Question: I'm looking for solve for this task in <URL>.
There is an X and Y coordinate system.
The task is to <URL> that matches the red line at the same angle and print the value of this line through the specified number of steps on the X scale.
Image below is an example of what I need to get. Given these points
- -

For example:
- -
Also if you can, explain please the code. The problem is that line in task could be at random angle in each task.
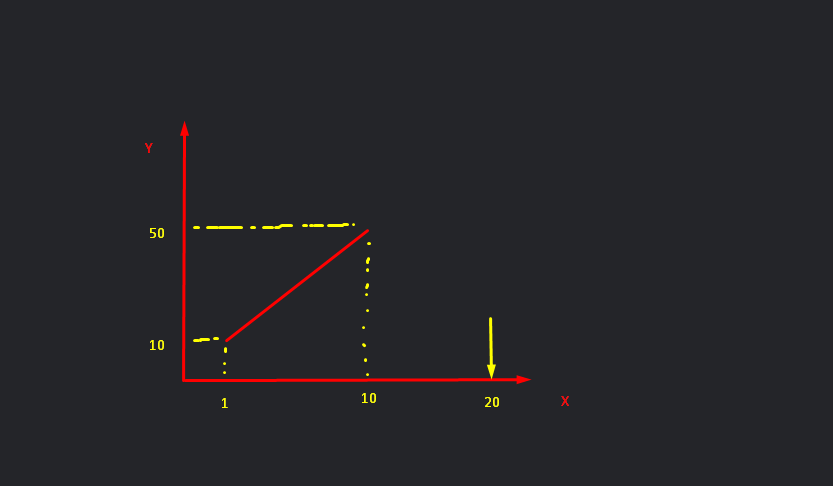
Answer: If you want to get a , you can put
'''
private static Func<double, double> Linear(double x1, double y1, double x2, double y2) {
if (x1 == x2) // Special case : vertical line
if (y1 == y2)
return (x) => y1 + x - x1;
else
return (x) => x == x1 ? 0.0 : double.NaN;
else
return (x) => y1 + (y2 - y1) / (x2 - x1) * (x - x1);
}
'''
(single point)
'''
var func = Linear(1, 10, 10, 50);
Console.Write(func(20));
'''
'''
94.4444444444444
'''
'''
string report = string.Join(Environment.NewLine, Enumerable
.Range(0, 21)
.Select(x => $"{x,2} : {func(x)}"));
Console.Write(report);
'''
'''
0 : 5.55555555555556
1 : 10 <- Given Point
2 : 14.4444444444444
3 : 18.8888888888889
4 : 23.3333333333333
5 : 27.7777777777778
6 : 32.2222222222222
7 : 36.6666666666667
8 : 41.1111111111111
9 : 45.5555555555556
10 : 50 <- Given Point
11 : 54.4444444444444
12 : 58.8888888888889
13 : 63.3333333333333
14 : 67.7777777777778
15 : 72.2222222222222
16 : 76.6666666666667
17 : 81.1111111111111
18 : 85.5555555555556
19 : 90
20 : 94.4444444444444 <- Required Point
'''